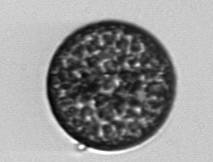
Label: Coscinodiscus